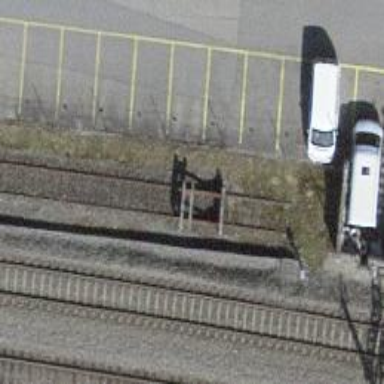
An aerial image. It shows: Railway buffer stop.